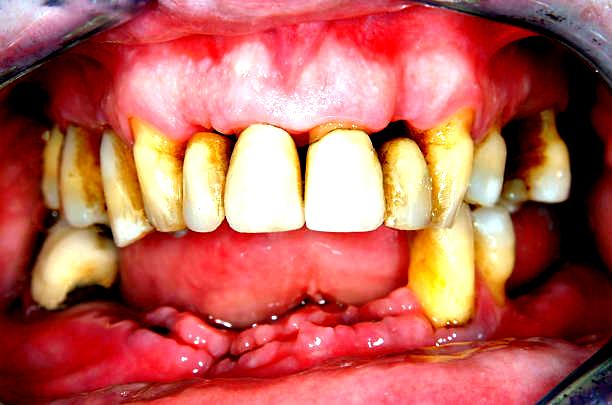
Condition: Gingivitis